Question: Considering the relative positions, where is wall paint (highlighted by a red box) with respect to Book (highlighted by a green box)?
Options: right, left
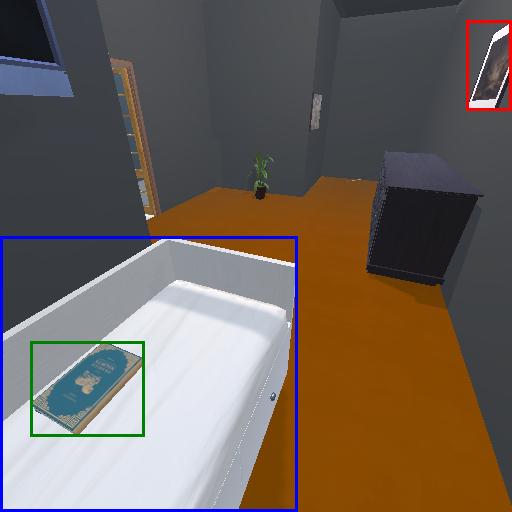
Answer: right